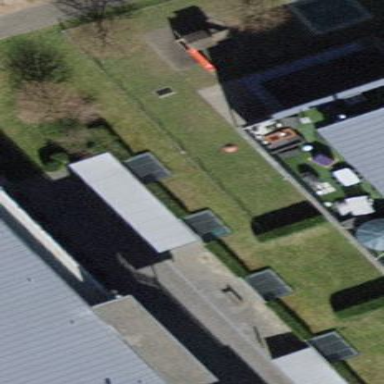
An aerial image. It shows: Building with bicycle shed for parking bikes.